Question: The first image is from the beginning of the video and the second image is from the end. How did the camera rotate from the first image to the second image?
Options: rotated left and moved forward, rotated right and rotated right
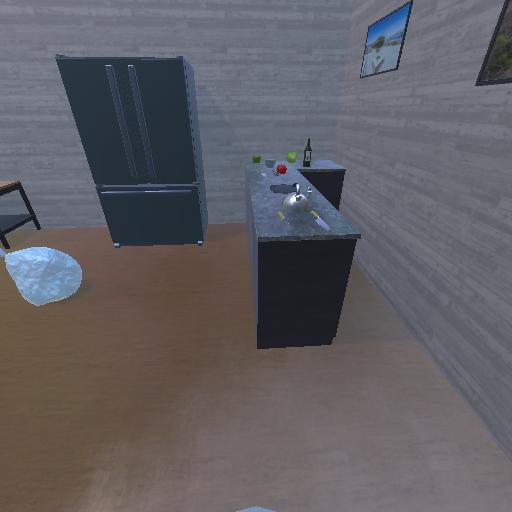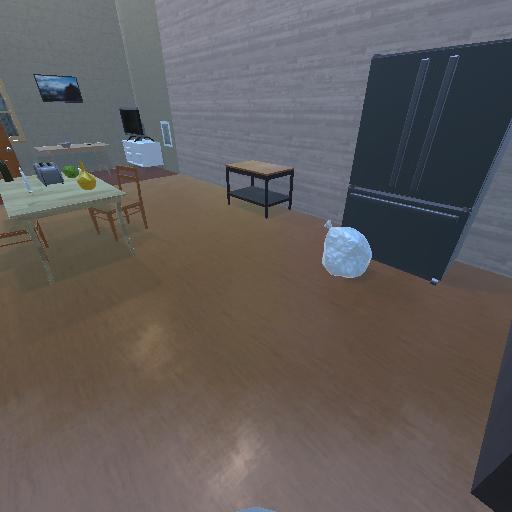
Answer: rotated left and moved forward